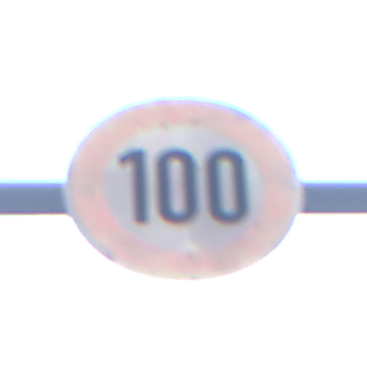
Verkehrszeichen: Geschwindigkeit100
Umgebung: Outdoor, Urban
Tageszeit: SunriseSunset
Wetter: Clear
Licht: Natural
Jahreszeit: NotSpecified
Kontrast: MediumContrast